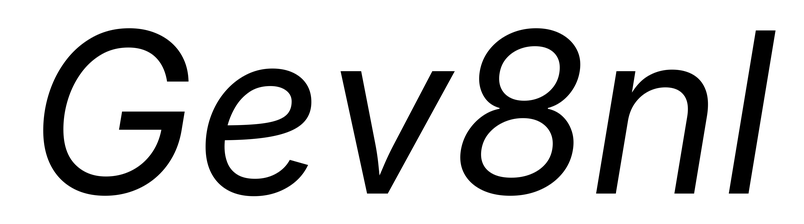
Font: Inter-Italic_Italic